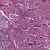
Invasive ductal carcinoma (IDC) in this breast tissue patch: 1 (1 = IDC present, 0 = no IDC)